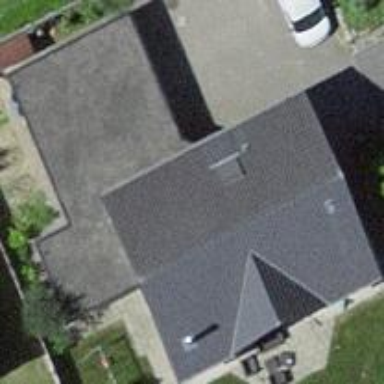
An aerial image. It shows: Building with tile roof.